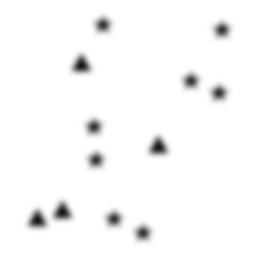
Squares: 0
Triangles: 4
Stars: 8
Total shapes: 12